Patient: sex M, age 29
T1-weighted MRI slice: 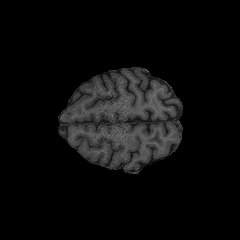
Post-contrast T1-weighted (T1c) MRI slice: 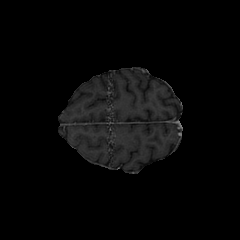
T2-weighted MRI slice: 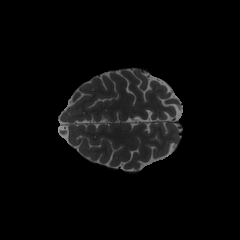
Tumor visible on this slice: no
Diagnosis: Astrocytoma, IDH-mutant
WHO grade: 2